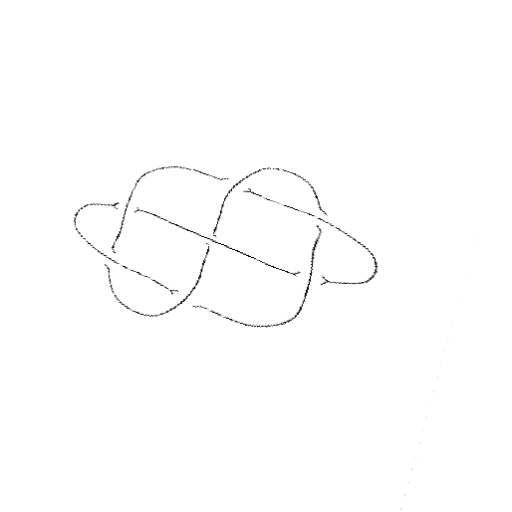
Crossing number: 7